Question: I have an 'ItemsControl' that displays tiles in a Windows 8 manner with 2 columns and 4 rows. Each tile is clickable and triggers a command that will load the selected item in another view.
My problem starts here: my bound 'IList<>' can contain more than 8 elements at the time, but must display no more than 8 tiles.
What I am trying to achieve is to create a different type of tile (linked to another command) that will appear (ex: using a 'Converter') only when my 'IList<>' is bigger than 8. Please check the drawing below to understand my aim.

So far I could limit the number of elements retrieved in the 'IList<>' container to 7 whenever it is bigger than 8, but adding the "special" 8th element is still a mystery for me.
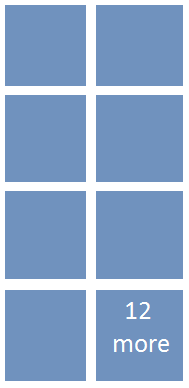
Answer: I have used 'CompositeCollection' to solve the problem this enables multiple collections and items to be displayed as a single list. more on <URL>
here is a sample
xaml
'''
<ItemsControl ItemsSource="{Binding Items}">
<ItemsControl.ItemsPanel>
<ItemsPanelTemplate>
<UniformGrid Columns="2" />
</ItemsPanelTemplate>
</ItemsControl.ItemsPanel>
<ItemsControl.Resources>
<DataTemplate DataType="{x:Type sys:Int32}">
<Border Margin="4"
Background="LightSkyBlue">
<TextBlock Text="{Binding}" FontSize="15"
HorizontalAlignment="Center"
VerticalAlignment="Center" />
</Border>
</DataTemplate>
<DataTemplate DataType="{x:Type sys:String}">
<Border Margin="4"
Background="MediumPurple">
<TextBlock Text="{Binding}" FontWeight="SemiBold"
HorizontalAlignment="Center"
VerticalAlignment="Center" />
</Border>
</DataTemplate>
</ItemsControl.Resources>
</ItemsControl>
'''
note that I have defined data templates for two different types i.e. int and string which will help me render the same accordingly
'''
public ViewModel()
{
IEnumerable<int> originalData = Enumerable.Range(1, 12);
Items = new CompositeCollection();
Items.Add(new CollectionContainer() { Collection = originalData.Take(originalData.Count() > 8 ? 7 : 8) });
if (originalData.Count() > 8)
Items.Add(originalData.Count() - 7 + " more");
}
public CompositeCollection Items { get; set; }
'''
whole idea is to limit the number of elements in the primary collection and add an extra element to the collection of different type eg original list is int and extra is a string
so item control will render all the elements in the collection and we can control the appearance based on the data type
you may also make use of 'Attached Properties' or 'Converters' to simplify this or perform more sophisticated functions.
result